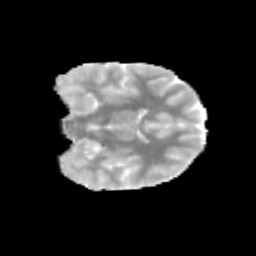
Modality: MD
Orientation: coronal
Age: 12
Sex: female
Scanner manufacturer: siemens
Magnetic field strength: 3 T
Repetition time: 3.8 s
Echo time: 0.07 s